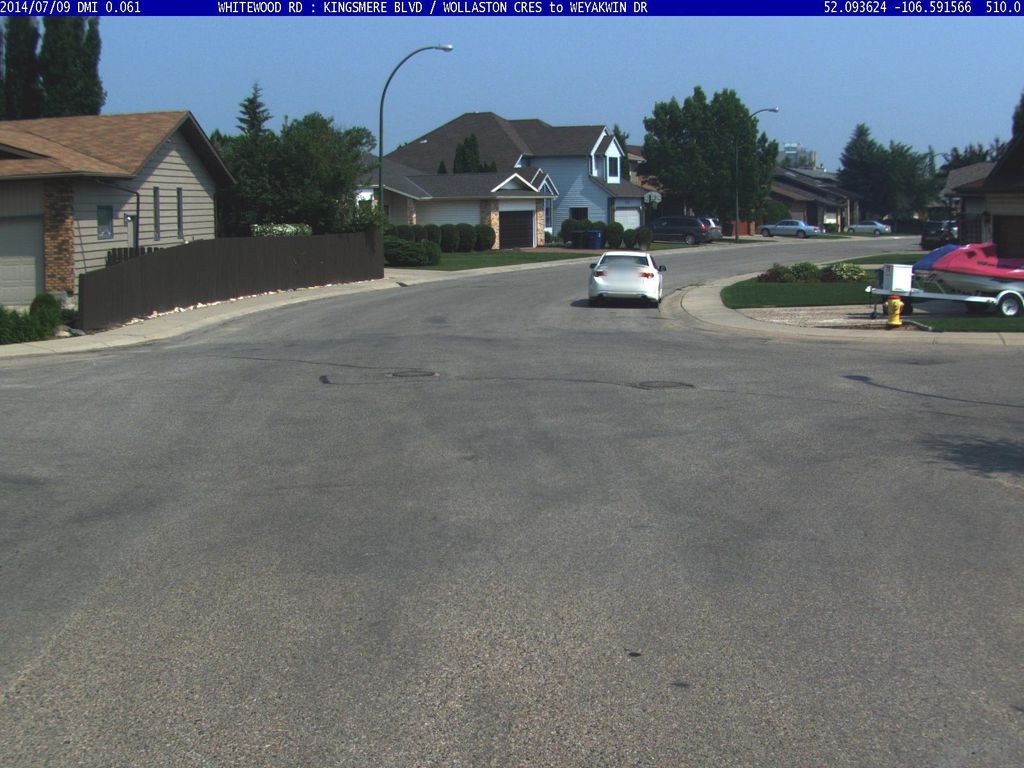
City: saskatoon